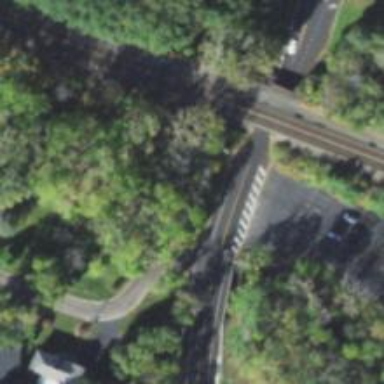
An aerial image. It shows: Historic light rail track that is now abandoned.